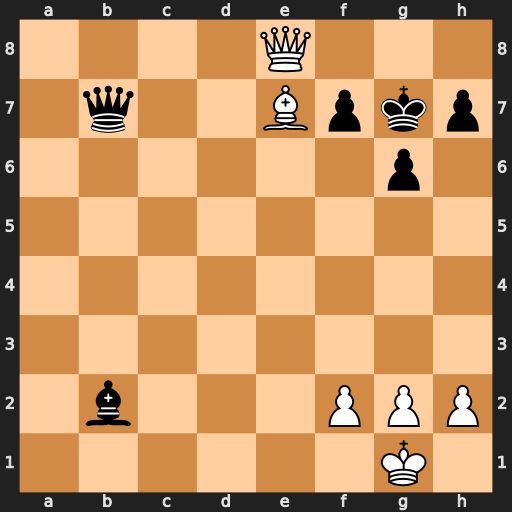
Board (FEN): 4Q3/1q2Bpkp/6p1/8/8/8/1b3PPP/6K1
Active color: w
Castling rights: -
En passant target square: -
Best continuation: Qf8#